Question: my demand is:from database query newest data,according to time field as a standard,query alarmtime this field ,but alarmtime < time
executive sql:
'''
SELECT
c.entryTime AS alarmtime ,
a.time AS time
FROM (
SELECT
t.DB33,
MAX( t.Time ) AS time,
t.Stream,
t.Coil,
t.'View'
FROM (
SELECT DB33, Time, Stream, Coil, 'View'
FROM running_check
ORDER BY id DESC
LIMIT 1000 ) as t
GROUP BY t.DB33 ) AS a
LEFT JOIN (
select cameraID,cameraName
from monitor_link_info) as b ON a.db33 = b.cameraID
LEFT JOIN (
SELECT entryTime, cameraID
FROM result_video_v2
ORDER BY id DESC
limit 1000 ) AS c ON a.db33 = c.cameraId
GROUP BY a.db33, b.cameraName
ORDER BY a.time DESC, alarmtime DESC
'''
execute result is unamiable,please look at image
now time column not what i want,Because he didn't change.

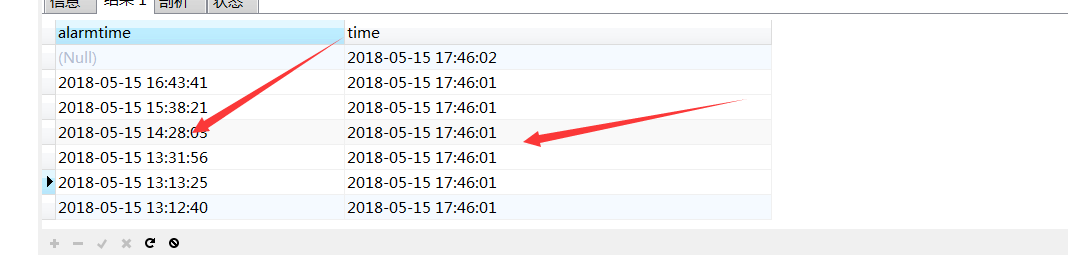
Answer: '''
SELECT
c.entryTime AS alarmtime ,
a.time AS TIME
FROM
(
SELECT DB33, MAX(TIME) TIME, Stream, Coil, 'View'
FROM running_check
ORDER BY id DESC
GROUP BY t.DB33
LIMIT 1000
) AS a
LEFT JOIN
(
SELECT cameraID,cameraName
FROM monitor_link_info
GROUP BY cameraID
LIMIT 1000
) AS b ON (a.db33 = b.cameraID)
LEFT JOIN (
SELECT entryTime, cameraID
FROM result_video_v2
GROUP BY cameraID
ORDER BY id DESC
LIMIT 1000
) AS c ON (a.db33 = c.cameraID)
GROUP BY a.db33, b.cameraName
ORDER BY a.time DESC, c.entryTime DESC
'''